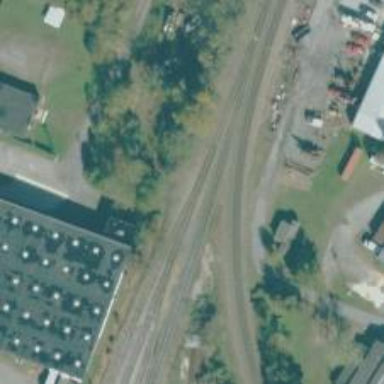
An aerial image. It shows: Railway track.